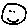
Label: smiley face